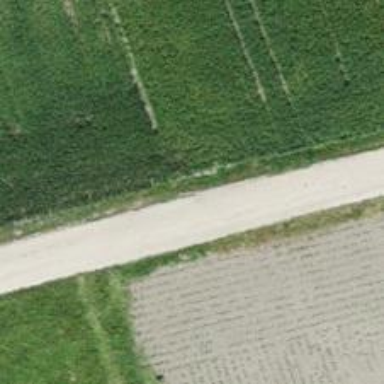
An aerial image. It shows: Gravel track with grade3 tracktype used for agricultural vehicles.